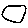
Label: circle